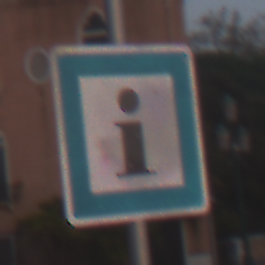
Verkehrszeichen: Informationsstelle
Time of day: SunriseSunset
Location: Outdoor (Urban)
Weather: Clear
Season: NotSpecified
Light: Natural